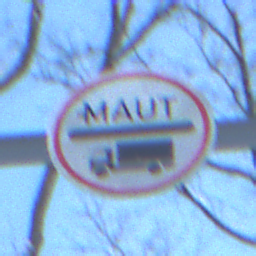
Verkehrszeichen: Mautpflicht
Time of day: MorningAfternoon
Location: Outdoor (Nature)
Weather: Clear
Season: Winter
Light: Natural